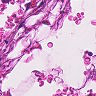
Metastatic tissue present: no